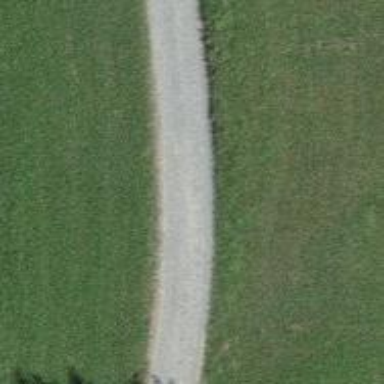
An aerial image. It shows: Gravel track with grade2 quality.